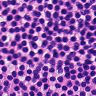
Metastatic tissue present: no